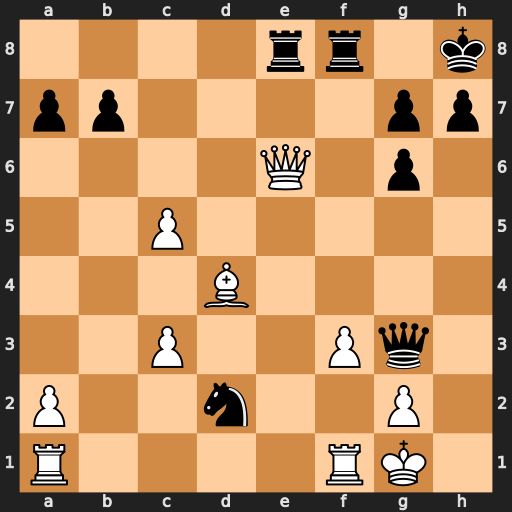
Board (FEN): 4rr1k/pp4pp/4Q1p1/2P5/3B4/2P2Pq1/P2n2P1/R4RK1
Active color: w
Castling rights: -
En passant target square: -
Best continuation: Qd7 Nxf3+ Rxf3 Re1+ Rxe1 Qxe1+ Kh2